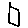
Label: square